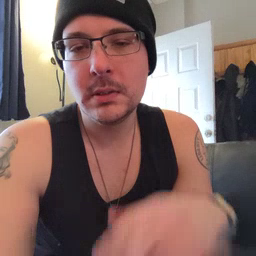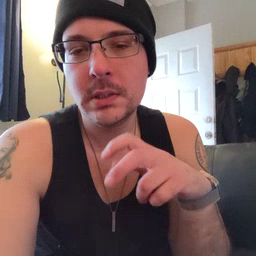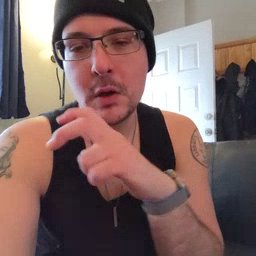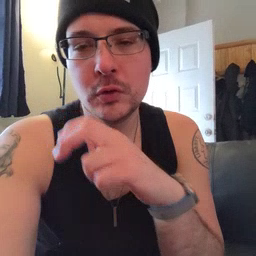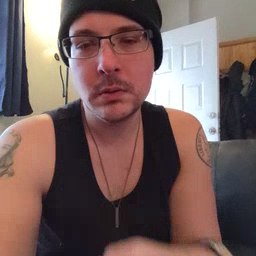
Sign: stairs